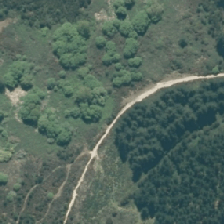
Land cover: deciduous_hardwood